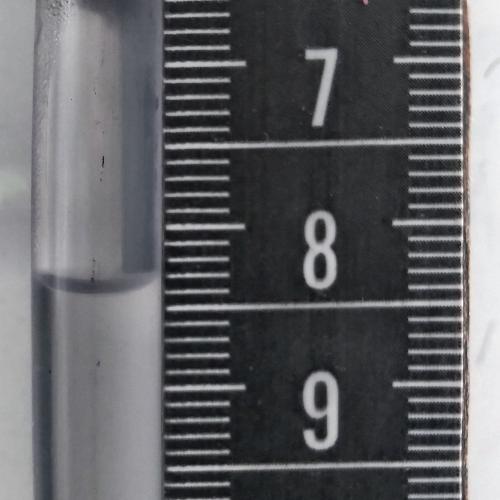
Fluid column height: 8.3 cm